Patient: sex F, age 65
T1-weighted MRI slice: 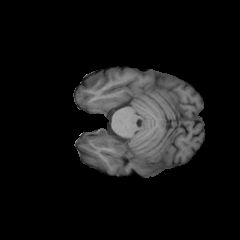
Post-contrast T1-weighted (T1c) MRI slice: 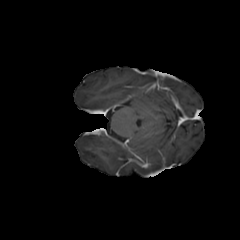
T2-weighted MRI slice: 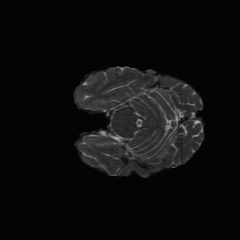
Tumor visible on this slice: no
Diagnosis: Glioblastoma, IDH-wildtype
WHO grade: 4